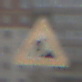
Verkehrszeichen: Arbeitsstelle
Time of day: MorningAfternoon
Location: Outdoor (Urban)
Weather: PartlyCloudy
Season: NotSpecified
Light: Natural